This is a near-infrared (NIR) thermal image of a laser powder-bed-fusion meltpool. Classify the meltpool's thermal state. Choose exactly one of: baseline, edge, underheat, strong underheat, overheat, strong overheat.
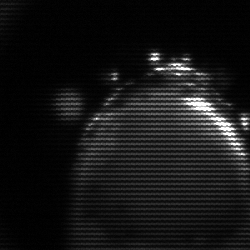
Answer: edge